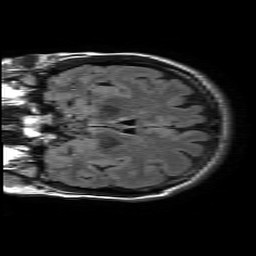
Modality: FLAIR
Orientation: coronal
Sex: female
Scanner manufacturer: philips
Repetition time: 11 s
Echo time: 0.125 s